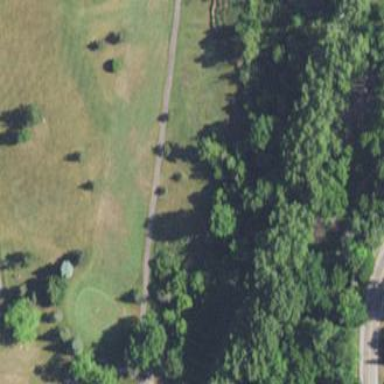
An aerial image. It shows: Picturesque scene of golf course with lateral water hazard.